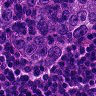
Metastatic tissue present: yes